You are looking at the wavelet scalogram of a bearing's acceleration signal. Determine the bearing's health state. Answer with exactly one of: normal, inner_race, outer_race, ball.
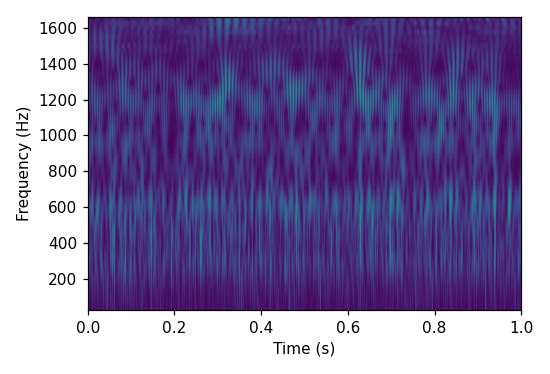
Answer: outer_race